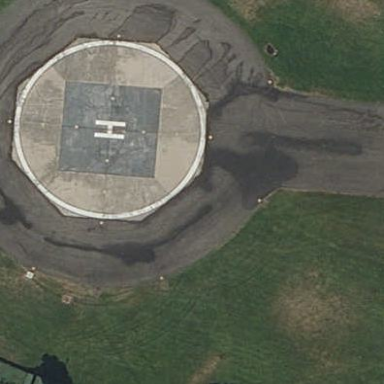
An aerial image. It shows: Image of helipad at airport.